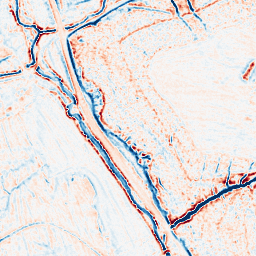
Category: edge_preserving
Decomposition family: bilateral
Decomposition parameters: d: 9
sigma_color: 100
sigma_space: 75
Upsampling method: cubic_mitchell
Upsampling parameters: scale: 2
Upsampling scale: 2